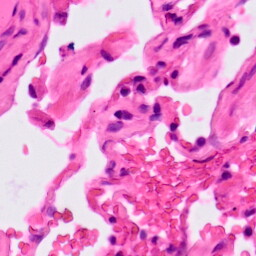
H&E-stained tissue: Lung